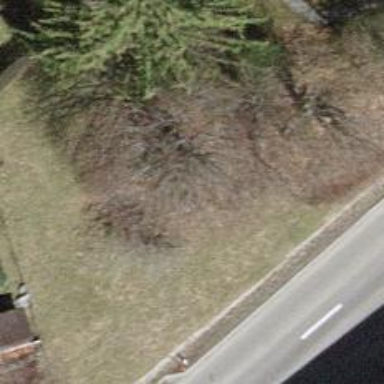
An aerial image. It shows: Single tag "natural: tree."